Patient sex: M
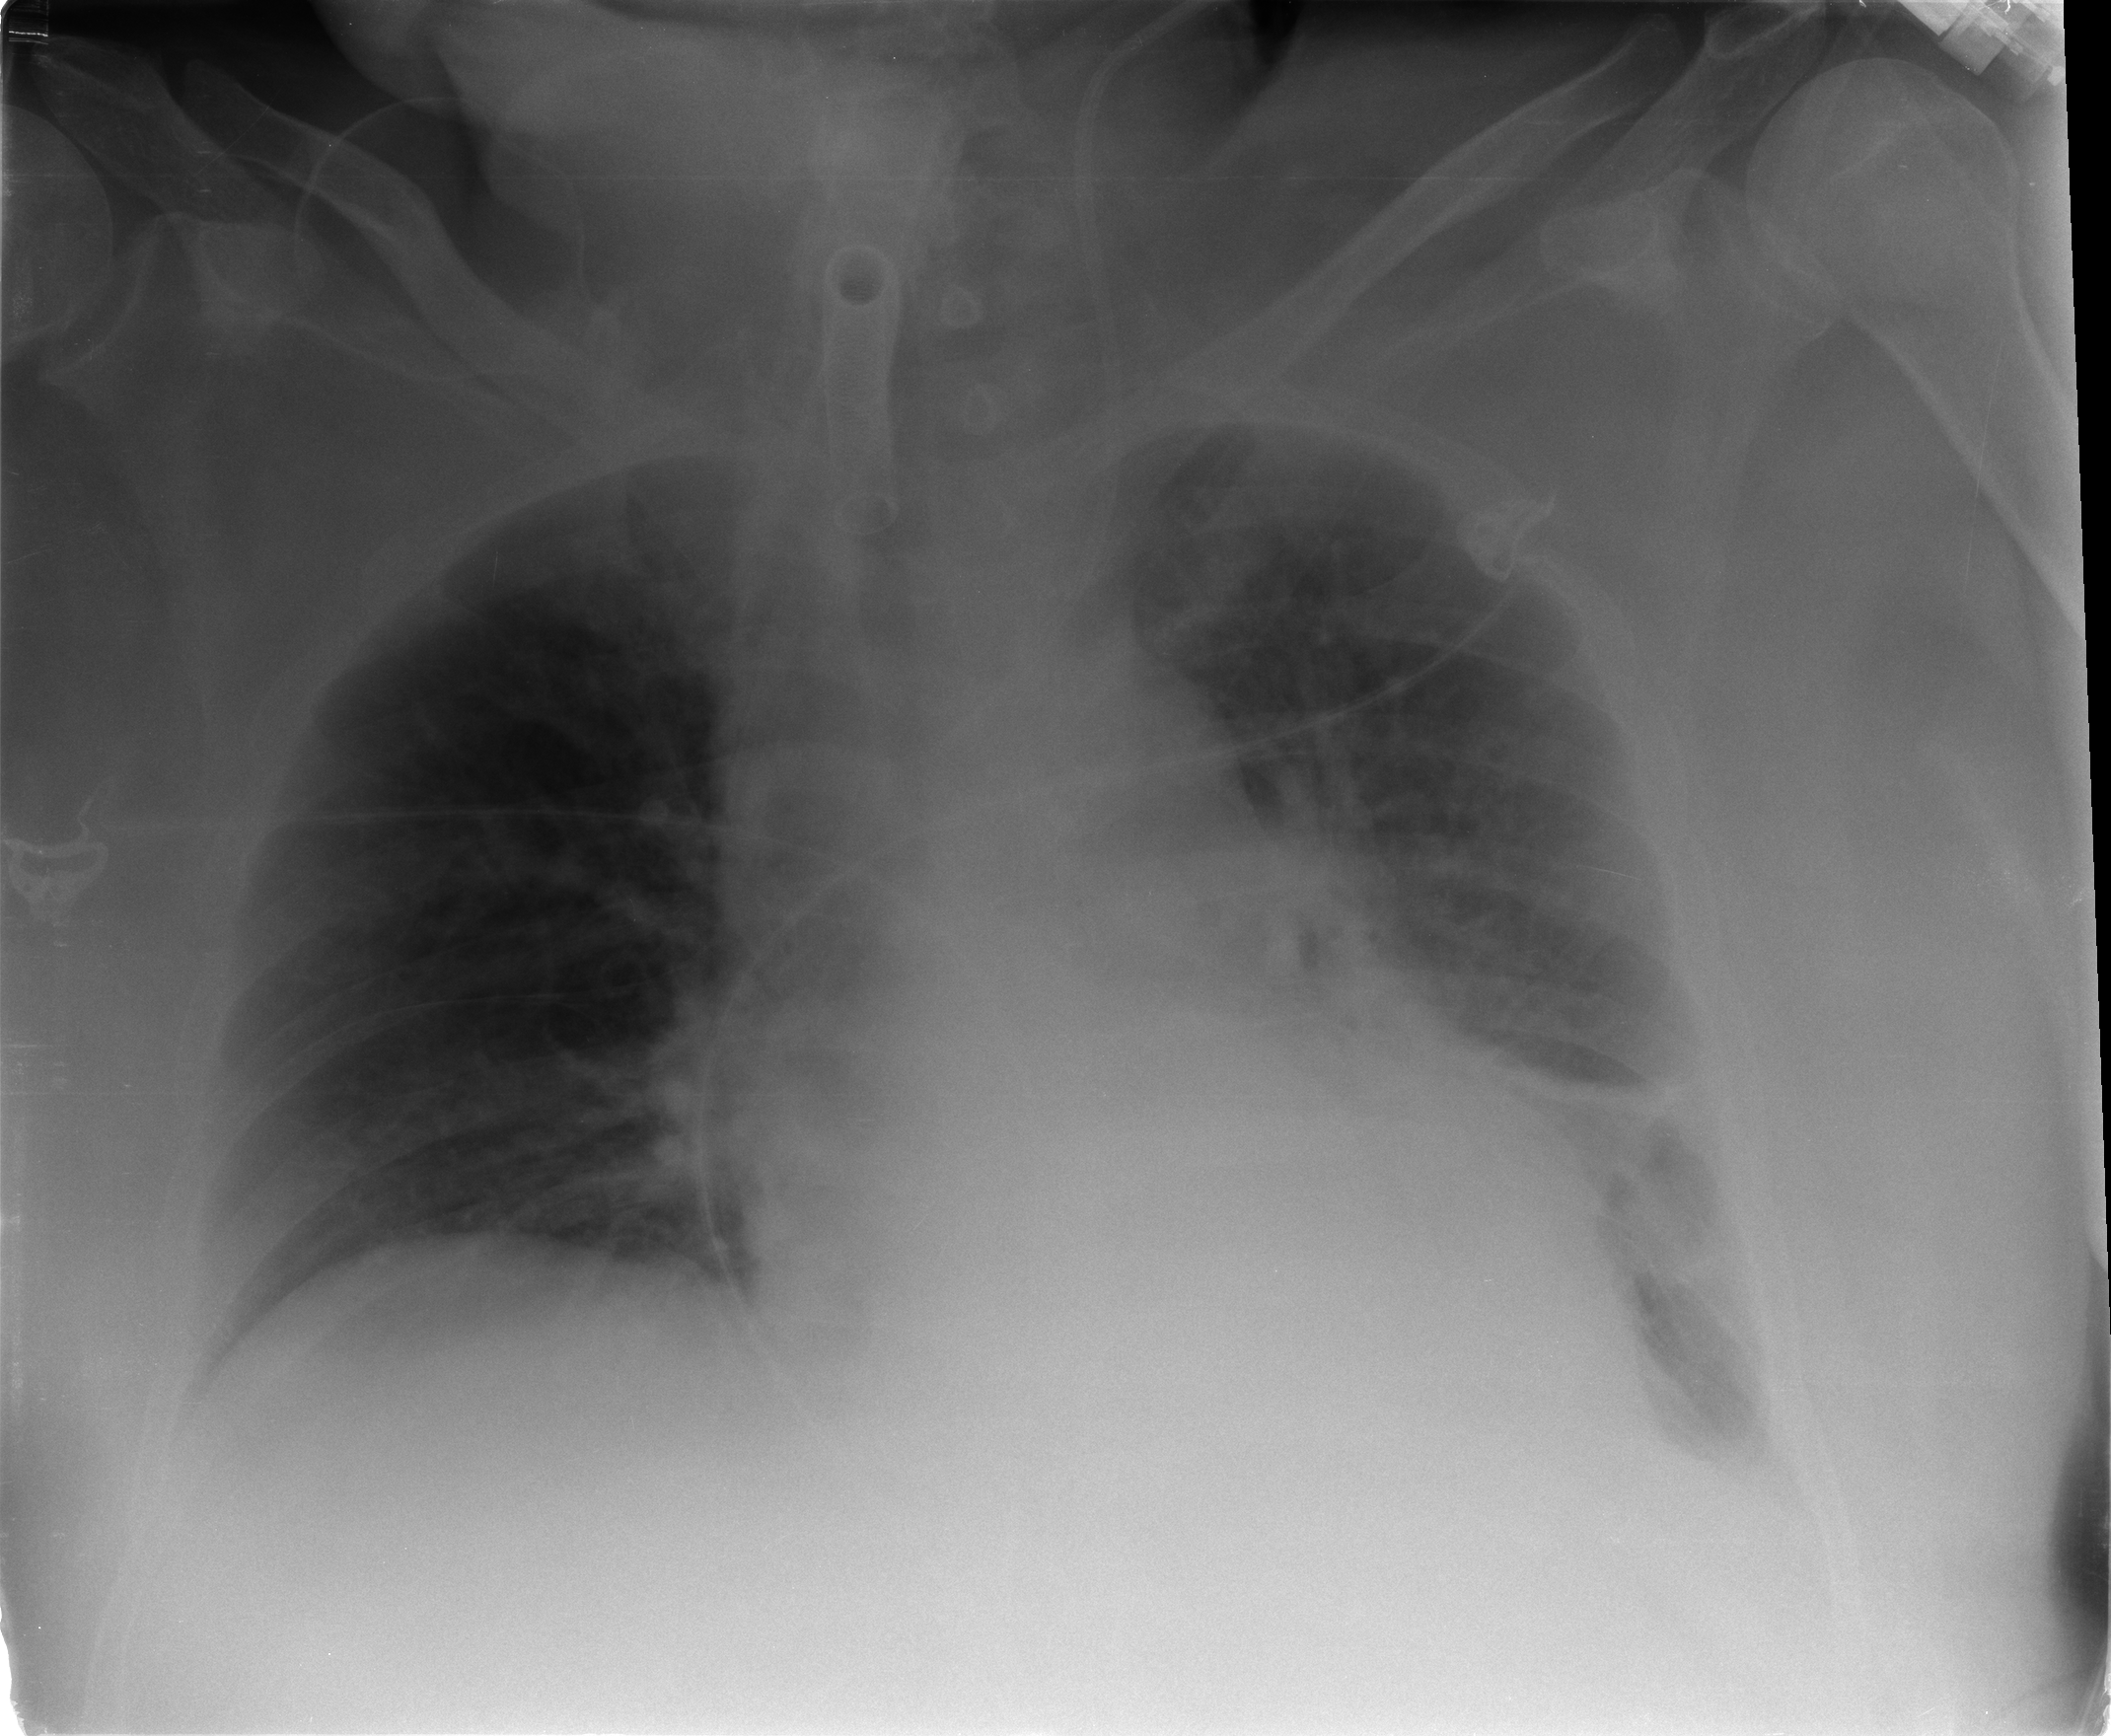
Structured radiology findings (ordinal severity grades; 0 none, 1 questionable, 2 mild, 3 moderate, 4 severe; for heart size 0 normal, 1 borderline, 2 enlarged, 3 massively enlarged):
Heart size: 2
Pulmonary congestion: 1
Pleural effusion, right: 0
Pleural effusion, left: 1
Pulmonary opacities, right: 0
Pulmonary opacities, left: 0
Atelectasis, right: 1
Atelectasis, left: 2